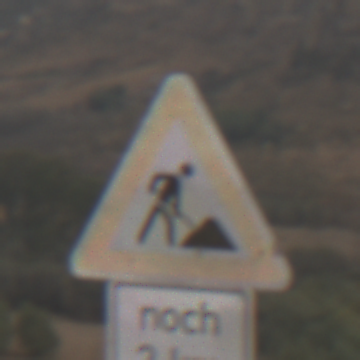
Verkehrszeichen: Arbeitsstelle
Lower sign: LaengeEinerStrecke4
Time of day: MorningAfternoon
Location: Outdoor (Nature)
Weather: Overcast
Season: NotSpecified
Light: Natural